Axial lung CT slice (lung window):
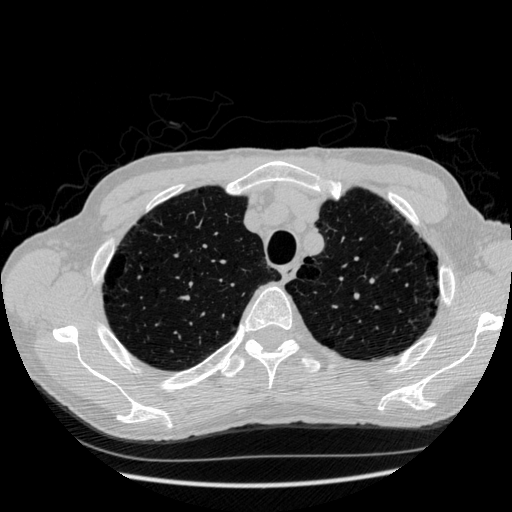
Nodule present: no